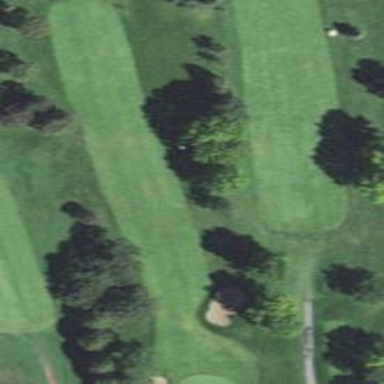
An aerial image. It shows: Well-maintained grassy area designated as golf fairway for the sport of golf. The grass is neatly mown.